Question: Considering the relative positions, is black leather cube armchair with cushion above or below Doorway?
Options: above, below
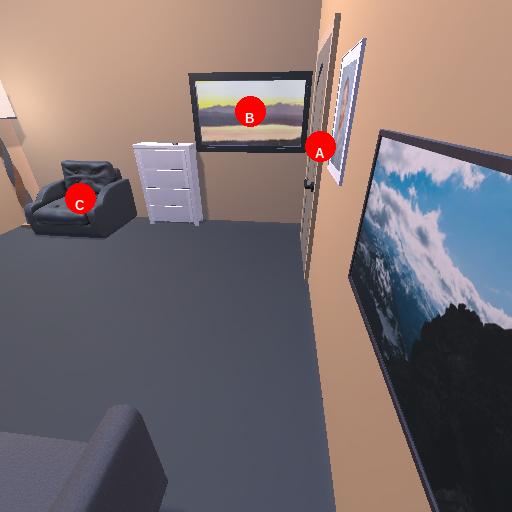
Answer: above